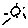
Label: sun